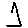
Label: triangle